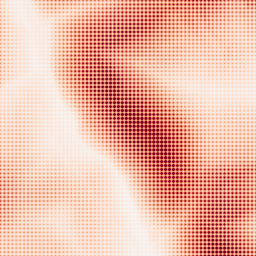
Category: morphological
Decomposition family: morphological_square
Decomposition parameters: operation: gradient
size: 50
Upsampling method: sinc_blackman
Upsampling parameters: scale: 8
kernel_size: 8
Upsampling scale: 8